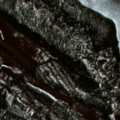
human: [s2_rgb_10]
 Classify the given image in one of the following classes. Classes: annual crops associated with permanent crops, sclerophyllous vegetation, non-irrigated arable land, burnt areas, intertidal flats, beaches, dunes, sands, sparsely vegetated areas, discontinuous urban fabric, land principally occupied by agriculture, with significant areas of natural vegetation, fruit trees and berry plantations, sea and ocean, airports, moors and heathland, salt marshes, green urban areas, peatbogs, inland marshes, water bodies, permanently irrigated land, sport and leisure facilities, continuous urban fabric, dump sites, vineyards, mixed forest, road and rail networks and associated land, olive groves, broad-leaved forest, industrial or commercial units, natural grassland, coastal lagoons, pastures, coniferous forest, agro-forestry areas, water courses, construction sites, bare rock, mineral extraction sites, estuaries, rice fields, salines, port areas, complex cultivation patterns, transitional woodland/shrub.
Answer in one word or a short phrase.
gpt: coniferous forest, water bodies